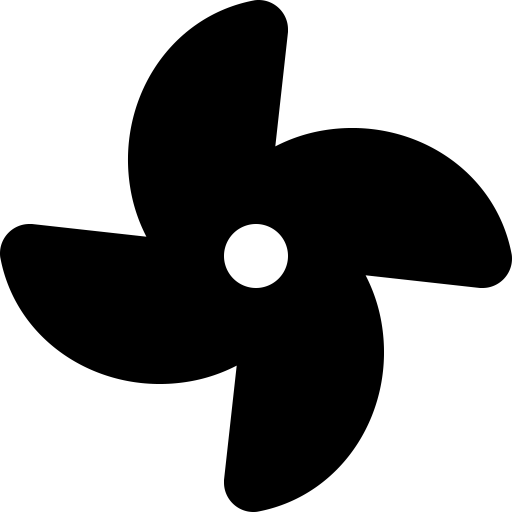
Tags: icon, FontAwesome, fa-icon, solid, fan